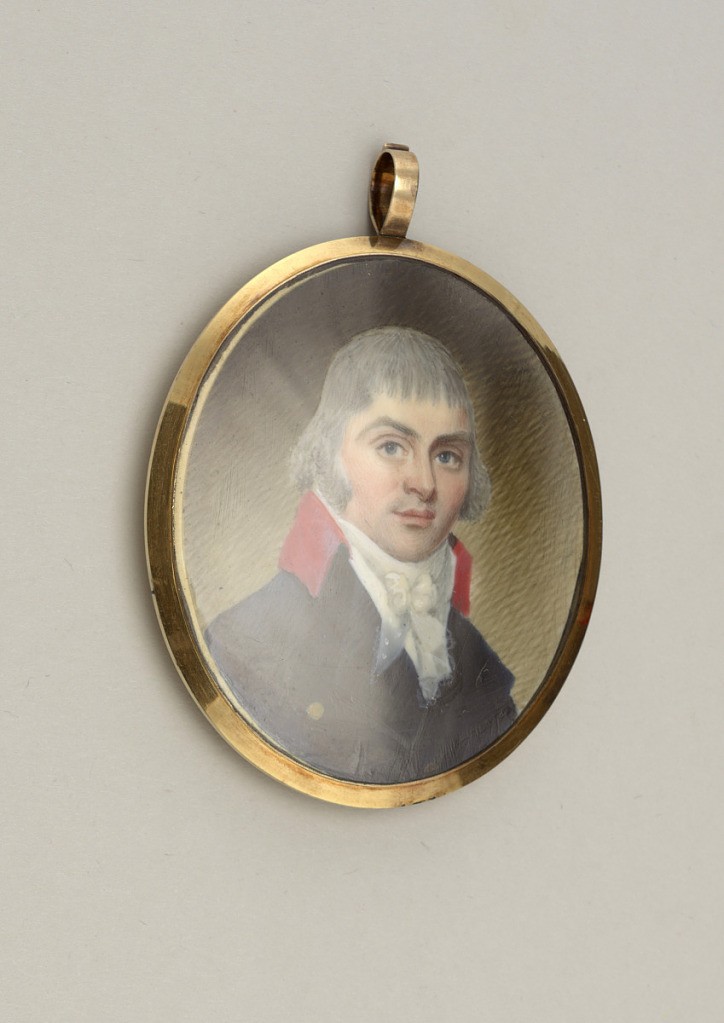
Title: Portrait miniature
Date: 1790–1800
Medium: Watercolor on cut sheet of ivory, cut gold frame, blown cut clear and blue glass, braided hair
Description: Miniature, oval-shaped, in gold frame, showing painted portrait of young man wearing blue coat with red collar and lace jobot. Back shows cracked blue glass with smaller inner oval set within smaller gold frame containing braided human hair.